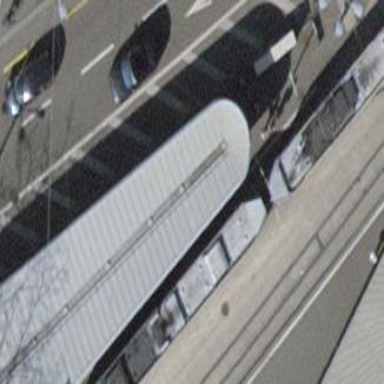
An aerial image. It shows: Shelter for public transport located on building roof.